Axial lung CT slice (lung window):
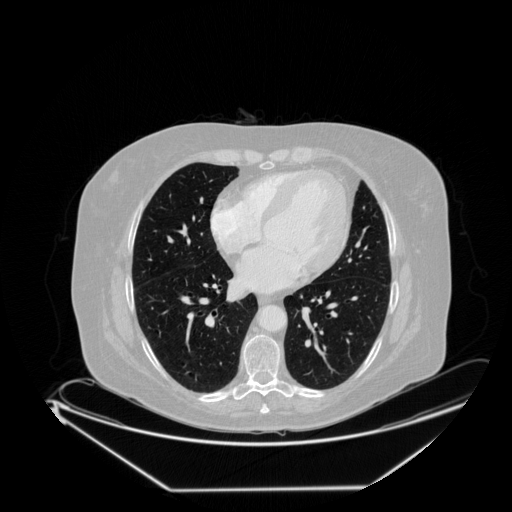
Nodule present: no